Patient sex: M
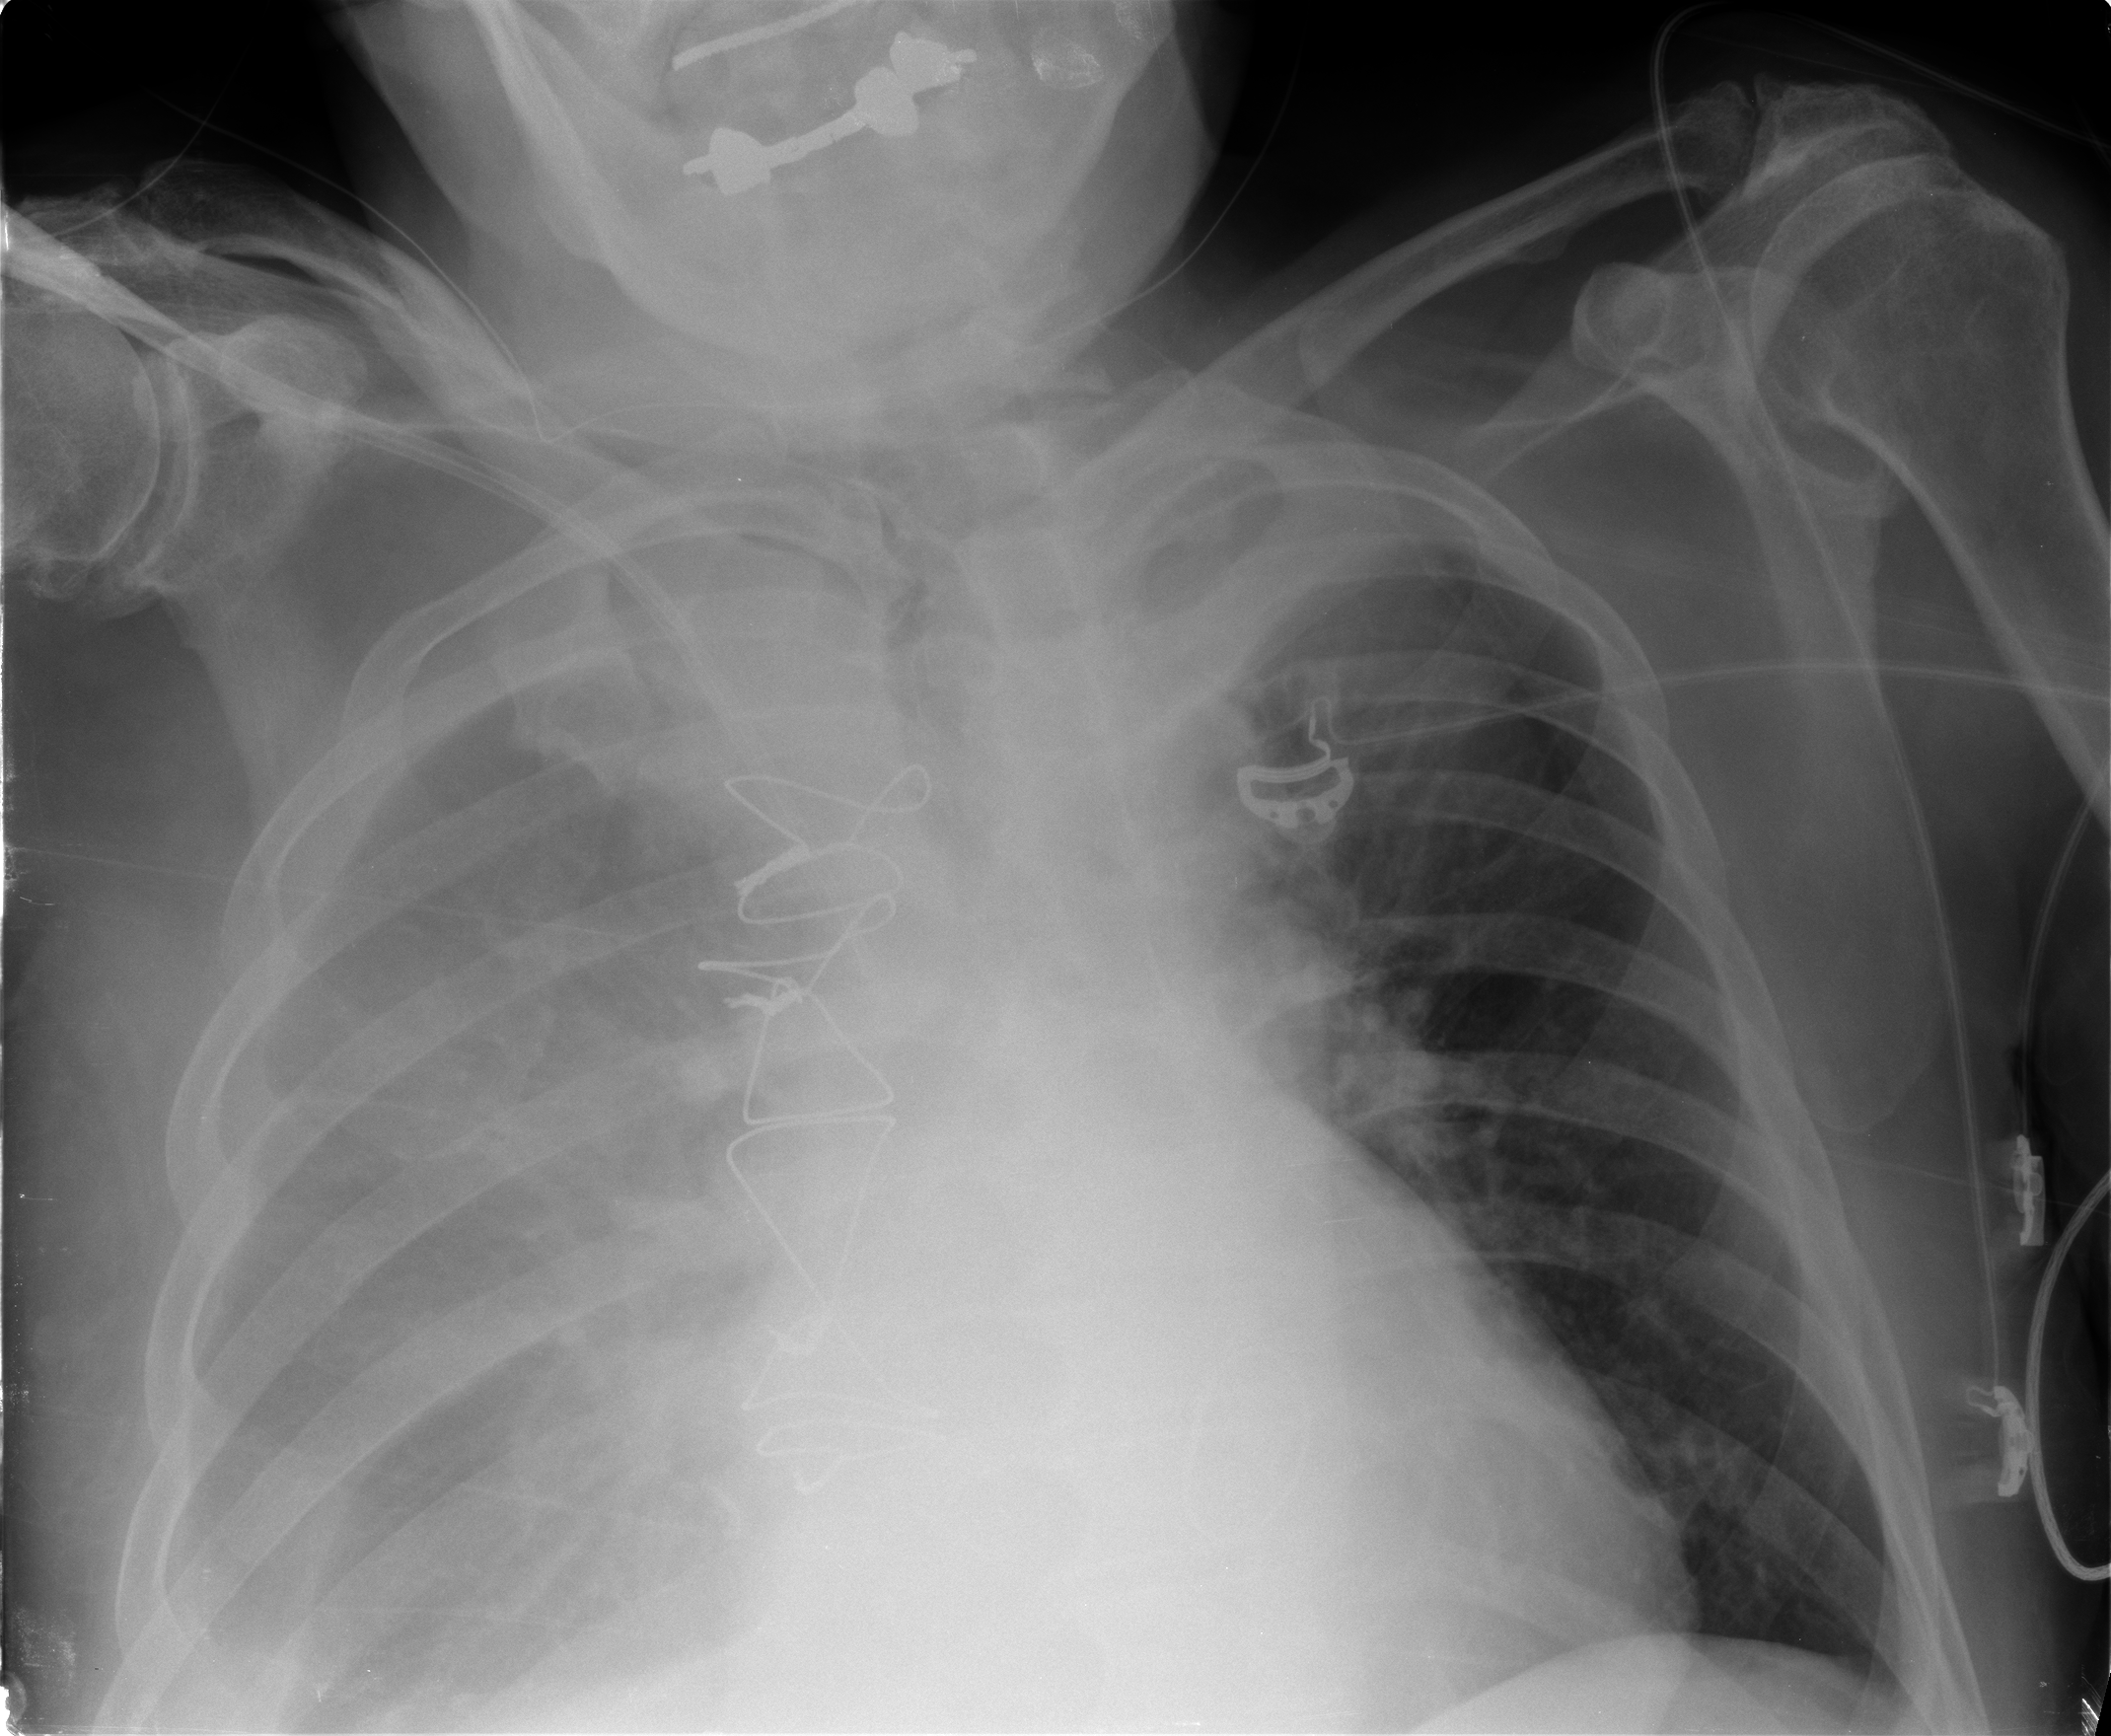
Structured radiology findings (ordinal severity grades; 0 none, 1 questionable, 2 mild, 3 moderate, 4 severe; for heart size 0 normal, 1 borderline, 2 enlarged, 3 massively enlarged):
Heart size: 2
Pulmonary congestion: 0
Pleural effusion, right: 4
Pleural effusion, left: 0
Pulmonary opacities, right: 0
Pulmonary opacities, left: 0
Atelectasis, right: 4
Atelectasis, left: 2